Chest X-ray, AP view. Patient: 21 years old, sex M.
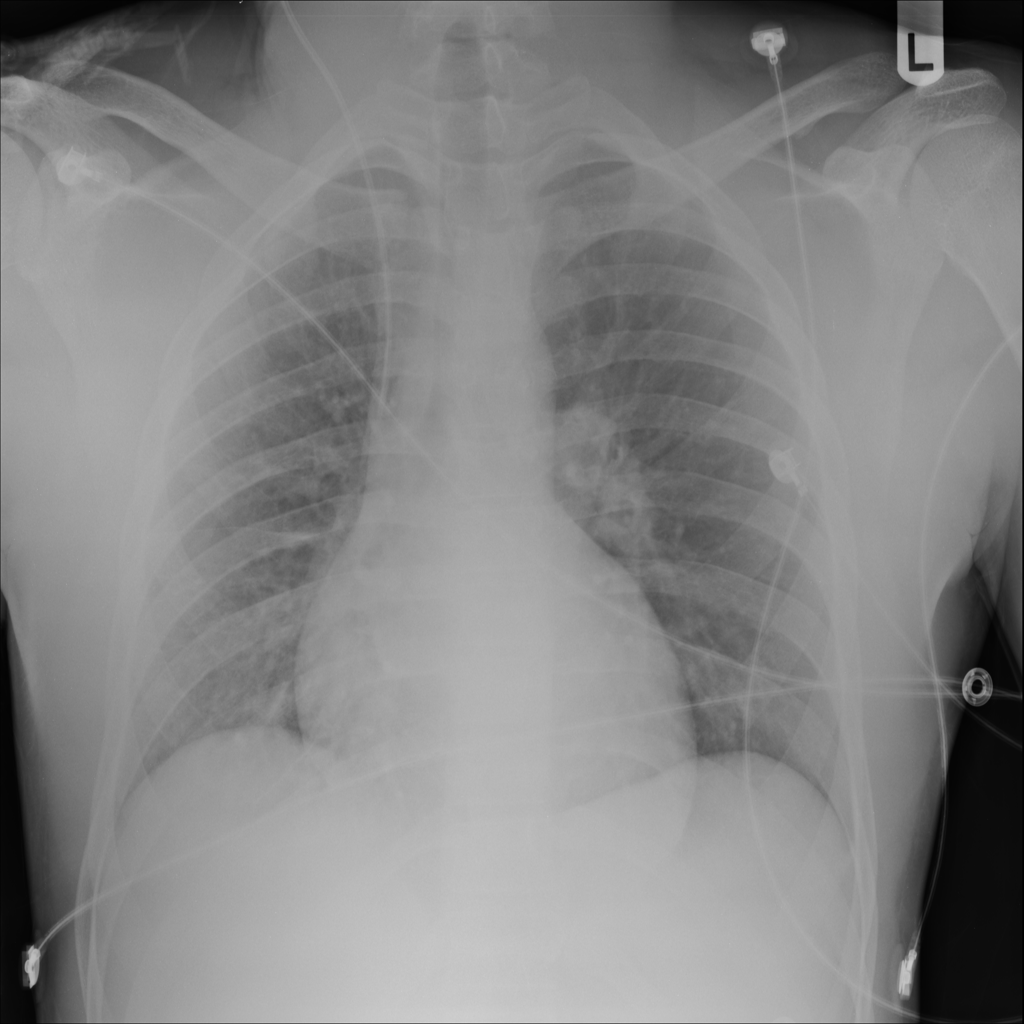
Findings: No Finding